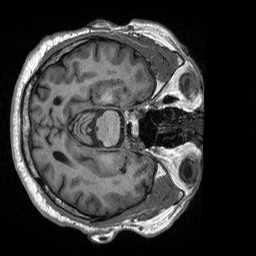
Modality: T1w
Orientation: axial
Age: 64
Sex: male
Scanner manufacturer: siemens
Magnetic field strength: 3 T
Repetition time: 2.4 s
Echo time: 0.00226 s